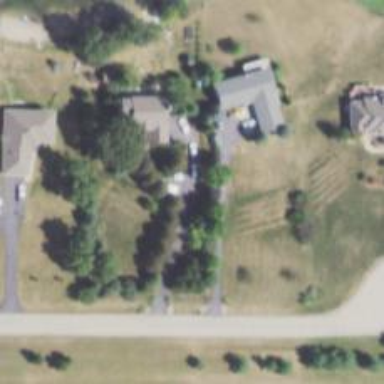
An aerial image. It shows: Driveway leading to service road.